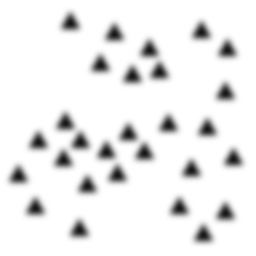
Squares: 0
Triangles: 28
Stars: 0
Total shapes: 28